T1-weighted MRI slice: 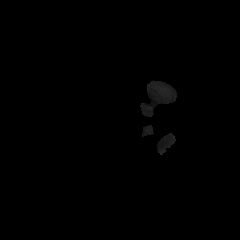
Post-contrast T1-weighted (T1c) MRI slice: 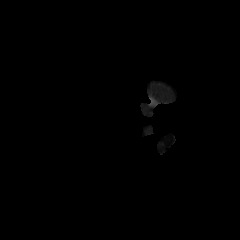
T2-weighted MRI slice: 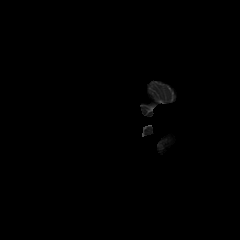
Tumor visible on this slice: no